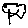
Label: tree